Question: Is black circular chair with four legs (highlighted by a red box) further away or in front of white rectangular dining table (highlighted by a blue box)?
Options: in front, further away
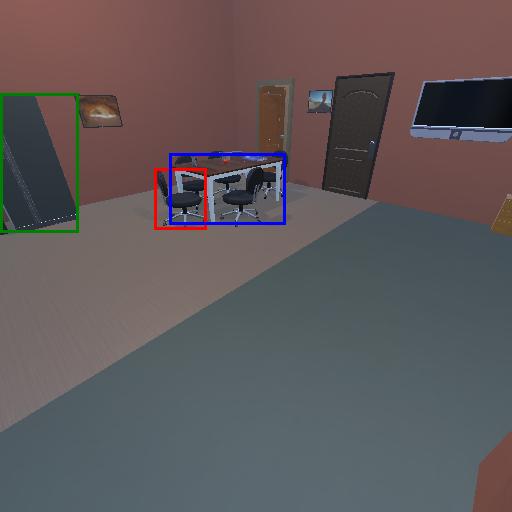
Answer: in front